Field crop: maize
Growth stage: 2
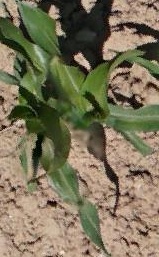
Species: maize